Question: I cannot figure out why the black bar on footer doesn't goes on the baseline of the window.
I don't want it "fixed" while scrolling. Just on the absolute bottom
'''
html {
-webkit-background-size: cover;
-moz-background-size: cover;
-o-background-size: cover;
background-size: cover;
position: relative;
}
body {
padding-top: 15px; /* 60px to make the container go all the way to the bottom of the topbar */
background: #f7f7f7 repeat-x url(<%=image_path('background.png')%>) top left;
font-family: Helvetica, Arial, sans-serif;
color: #323232;
}
footer{
margin: 0px;
padding: 10px;
background: black;
color: white;
position: absolute;
left:0;
right: 0;
bottom: 0;
}
'''

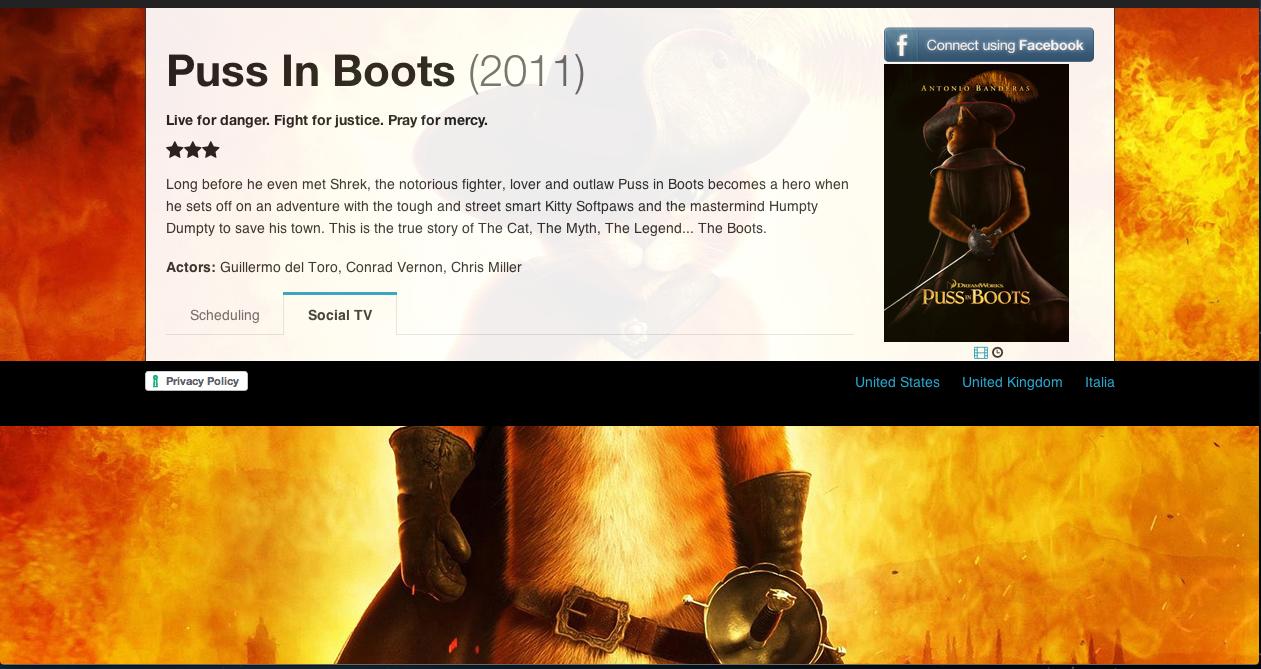
Answer: There's a <URL> for this common problem that I always use when I want a footer to be 'sticky'.